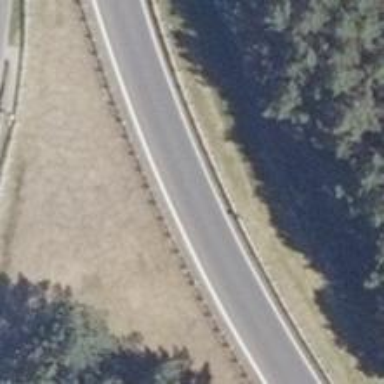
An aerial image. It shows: Motorway link.